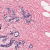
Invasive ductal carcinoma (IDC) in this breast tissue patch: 0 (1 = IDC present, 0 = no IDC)